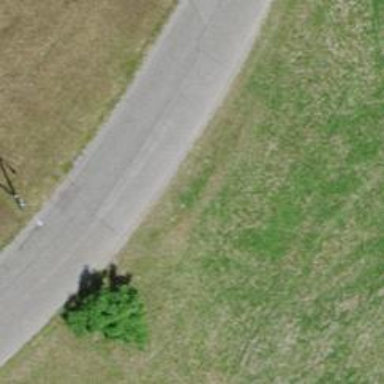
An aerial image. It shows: Tertiary road.